Field crop: maize
Growth stage: 2
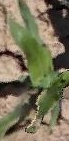
Species: maize